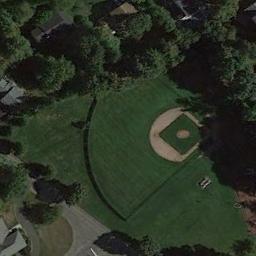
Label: baseball_diamond